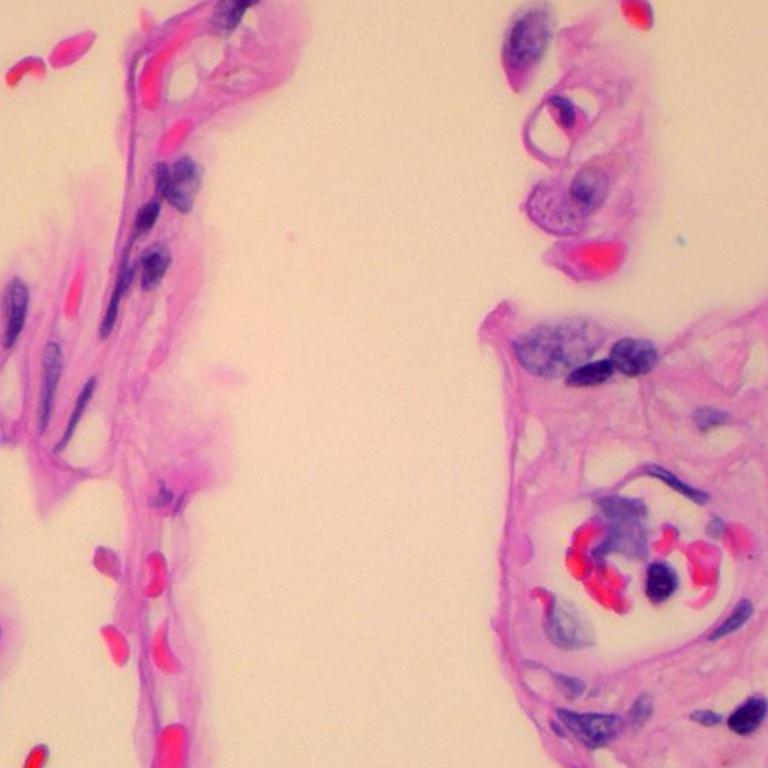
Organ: lung
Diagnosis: benign